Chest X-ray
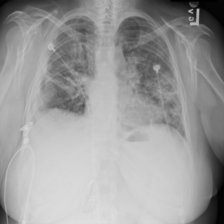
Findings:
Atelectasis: positive
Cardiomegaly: negative
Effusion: negative
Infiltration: positive
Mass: negative
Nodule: negative
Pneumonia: negative
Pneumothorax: negative
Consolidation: negative
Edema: negative
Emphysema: negative
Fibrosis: negative
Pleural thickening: negative
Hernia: negative